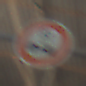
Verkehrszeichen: TatsaechlicheAchslast
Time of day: Midday
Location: Indoor (Urban)
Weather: NotSpecified
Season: NotSpecified
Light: Natural